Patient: sex M, age 34
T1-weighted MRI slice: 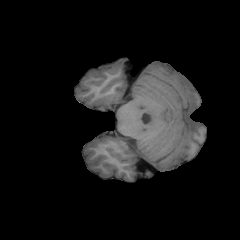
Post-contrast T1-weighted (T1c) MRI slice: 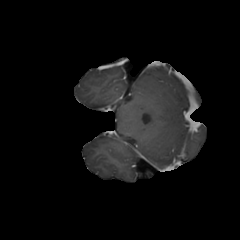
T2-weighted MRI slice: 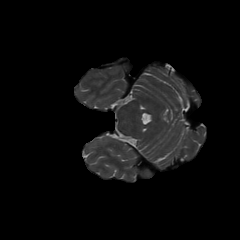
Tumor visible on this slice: no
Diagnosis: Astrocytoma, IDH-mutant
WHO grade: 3